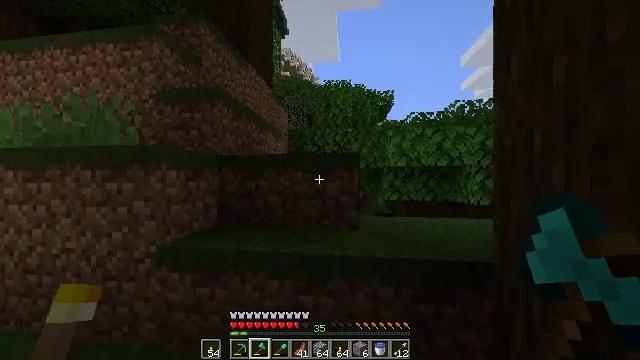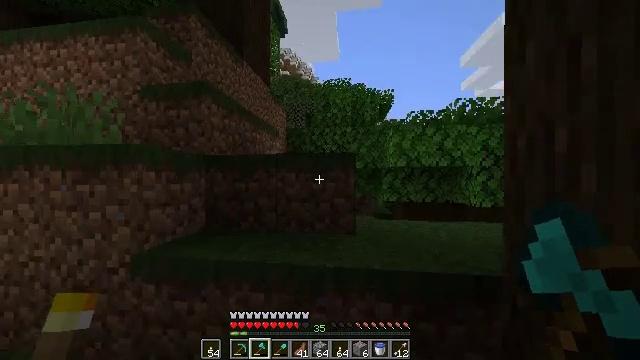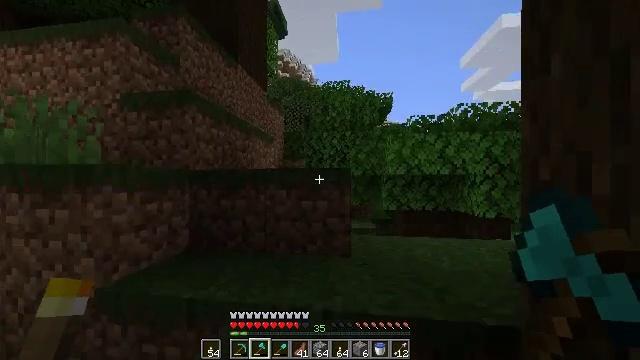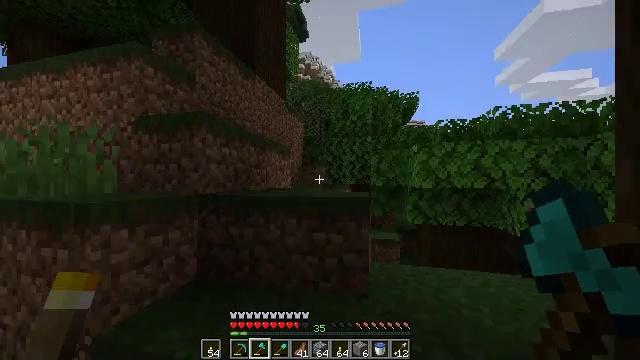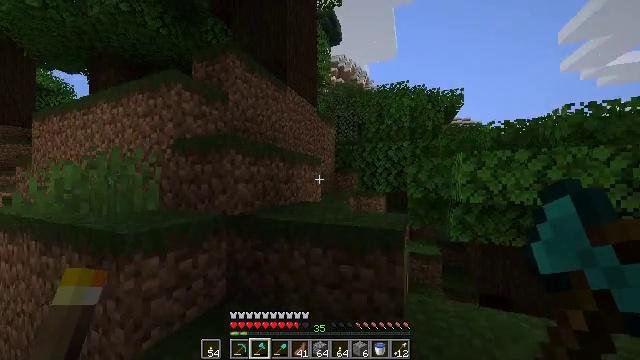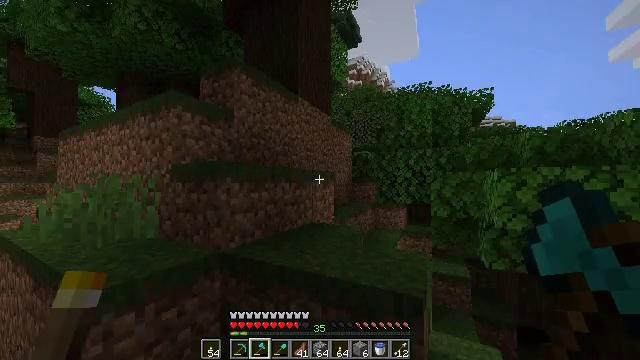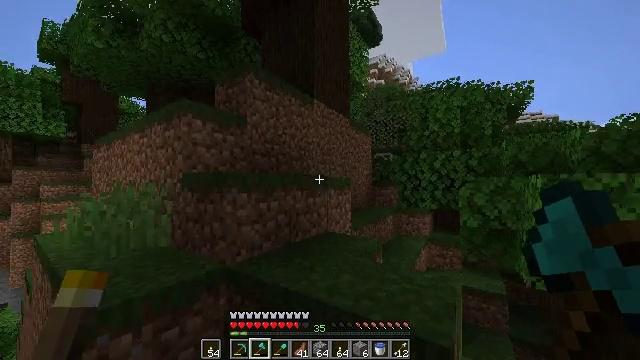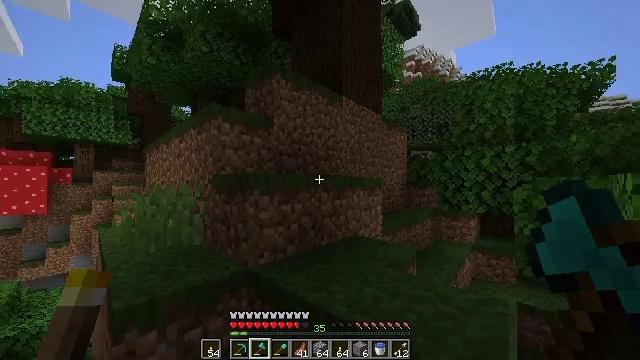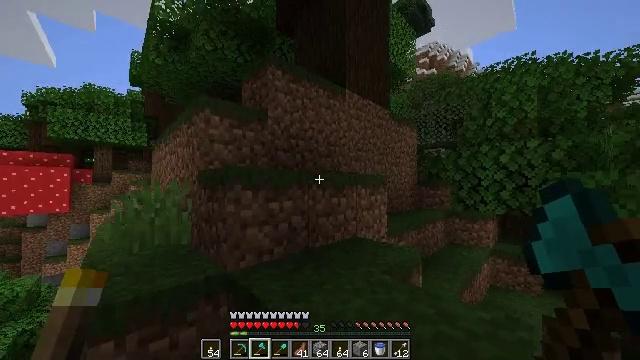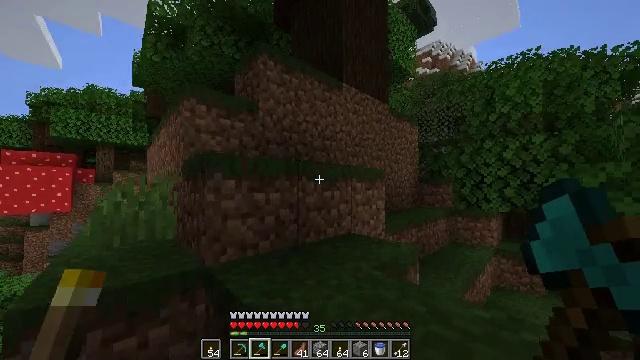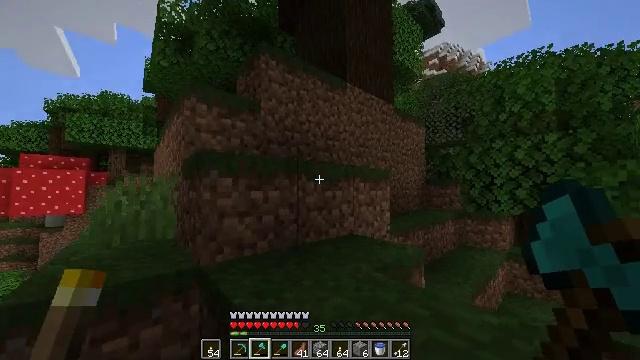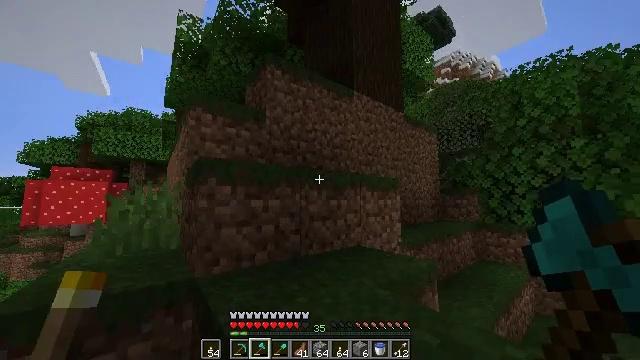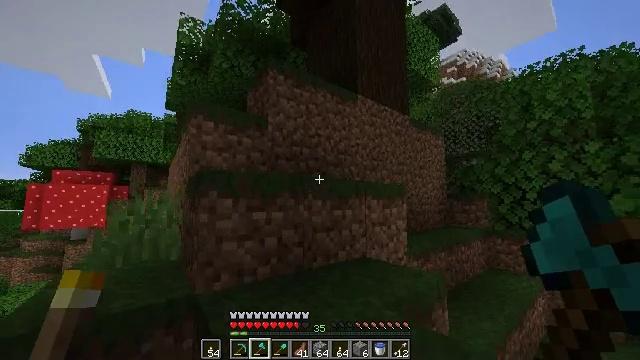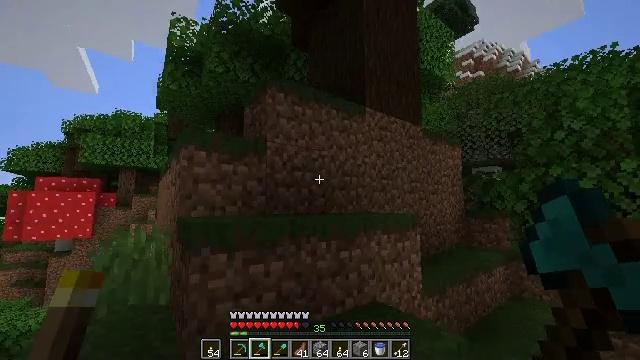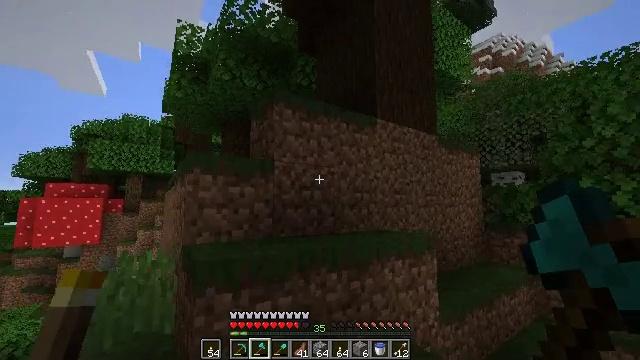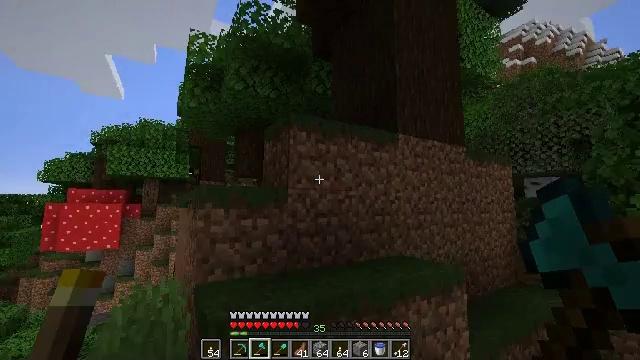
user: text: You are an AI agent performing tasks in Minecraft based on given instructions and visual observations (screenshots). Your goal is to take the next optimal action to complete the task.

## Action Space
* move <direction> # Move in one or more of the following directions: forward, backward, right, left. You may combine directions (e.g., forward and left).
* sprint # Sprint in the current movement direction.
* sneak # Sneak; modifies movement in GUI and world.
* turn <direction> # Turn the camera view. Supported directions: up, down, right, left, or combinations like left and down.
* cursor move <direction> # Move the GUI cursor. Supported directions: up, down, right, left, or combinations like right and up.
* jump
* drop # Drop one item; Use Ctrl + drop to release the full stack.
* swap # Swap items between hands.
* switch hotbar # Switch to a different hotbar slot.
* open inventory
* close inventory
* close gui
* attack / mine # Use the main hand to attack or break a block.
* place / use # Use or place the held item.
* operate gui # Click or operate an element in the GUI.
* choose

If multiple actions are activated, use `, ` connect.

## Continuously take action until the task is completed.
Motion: motion action
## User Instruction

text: Break oak leaves from the trees.
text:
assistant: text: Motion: move forward and move right, sprint, jump
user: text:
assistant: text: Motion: move forward and move right, sprint, jump
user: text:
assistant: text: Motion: move forward, sprint, turn left, jump
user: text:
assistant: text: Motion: move forward, sprint, turn left, jump
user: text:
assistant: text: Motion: move forward, sprint, turn left, jump
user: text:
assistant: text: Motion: move forward, sprint, turn left, jump
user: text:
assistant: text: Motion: move forward and move right, sprint, turn left, jump
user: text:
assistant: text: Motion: move forward and move right, sprint, turn left, jump
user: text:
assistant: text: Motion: move forward and move right, sprint, jump
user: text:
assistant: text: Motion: move forward and move right, sprint, turn left, jump
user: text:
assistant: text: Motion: move forward and move right, sprint, turn left and up, jump
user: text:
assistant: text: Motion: move forward and move right, sprint, jump
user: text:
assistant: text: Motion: move forward and move right, sprint, jump
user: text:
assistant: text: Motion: move forward, sprint, turn left, jump
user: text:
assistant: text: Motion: move forward, sprint, turn left, jump
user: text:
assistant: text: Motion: move forward, sprint, turn left, jump
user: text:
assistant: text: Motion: move forward, sprint, turn left and down, jump
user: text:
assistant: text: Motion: move forward, sprint, jump
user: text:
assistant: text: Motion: move forward, sprint, jump
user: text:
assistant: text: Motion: move forward, sprint, jump
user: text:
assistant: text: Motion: move forward and move left, sprint, jump
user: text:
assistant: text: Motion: move forward and move left, sprint, turn down, jump
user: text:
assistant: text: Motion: move forward and move left, sprint, turn left and down, jump
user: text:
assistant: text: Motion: move forward and move left, sprint, turn down, jump
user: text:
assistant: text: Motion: move forward, sprint, turn right and down, jump
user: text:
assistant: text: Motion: move forward, sprint, turn right, jump
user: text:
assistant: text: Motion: move forward, sprint, turn right and down, jump
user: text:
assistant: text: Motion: move forward, sprint, turn right and down, jump
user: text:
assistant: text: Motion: move forward, sprint, turn right, jump
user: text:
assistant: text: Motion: move forward, sprint, jump